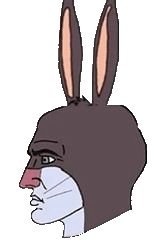
Label: 5_Animal